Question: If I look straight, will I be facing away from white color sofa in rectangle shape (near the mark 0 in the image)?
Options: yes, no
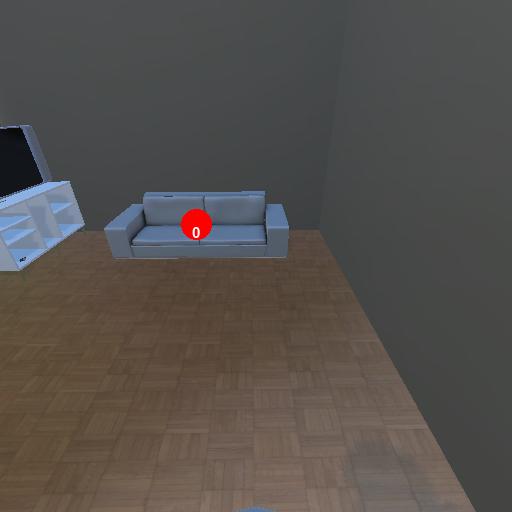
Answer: yes